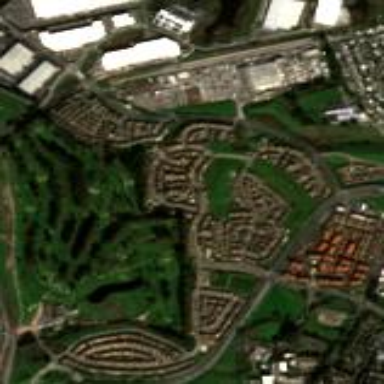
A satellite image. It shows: Golf course surrounded by greenery.